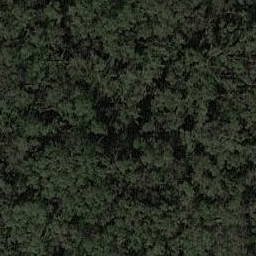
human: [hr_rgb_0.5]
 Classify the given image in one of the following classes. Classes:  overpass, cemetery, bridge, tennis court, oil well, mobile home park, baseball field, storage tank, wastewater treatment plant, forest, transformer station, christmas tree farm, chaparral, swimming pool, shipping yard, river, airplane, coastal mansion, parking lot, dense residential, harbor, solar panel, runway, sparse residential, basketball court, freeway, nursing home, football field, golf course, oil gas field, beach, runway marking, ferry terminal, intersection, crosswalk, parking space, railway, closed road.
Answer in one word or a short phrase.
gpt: forest